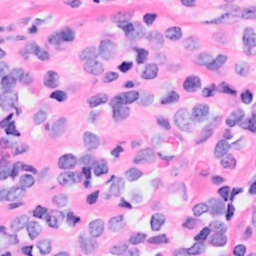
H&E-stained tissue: Breast